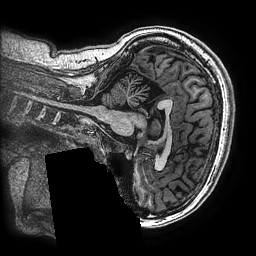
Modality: T1w
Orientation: sagittal
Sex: female
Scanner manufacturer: ge
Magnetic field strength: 3 T
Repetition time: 0.00766 s
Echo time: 0.003476 s